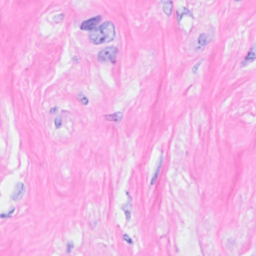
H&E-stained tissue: Breast